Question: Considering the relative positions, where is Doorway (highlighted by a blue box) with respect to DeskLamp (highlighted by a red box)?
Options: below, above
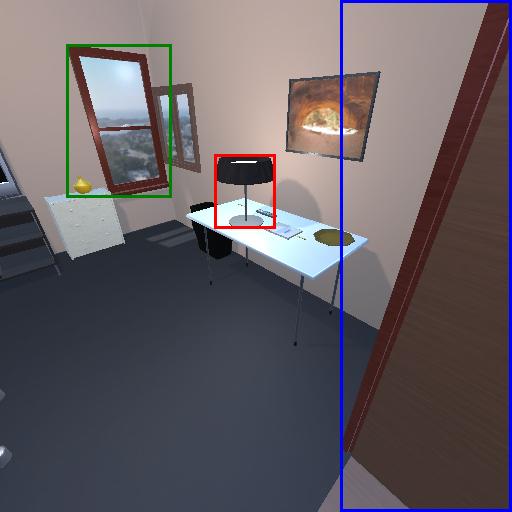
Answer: below